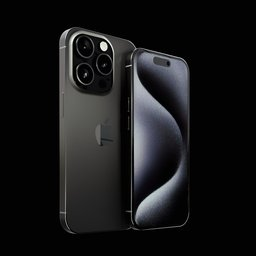
Label: electronics